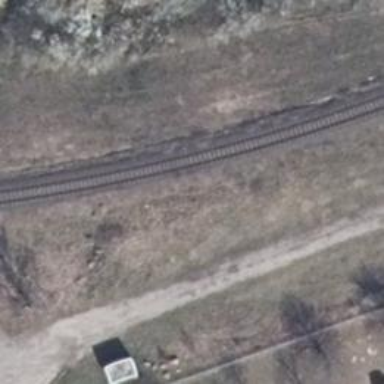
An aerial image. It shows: Rail spur service.